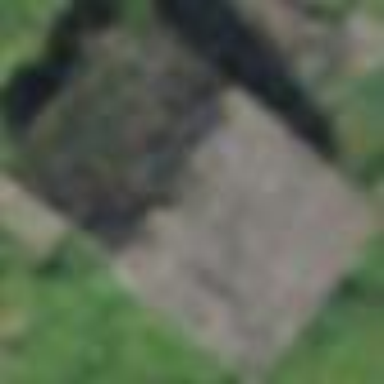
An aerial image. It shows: Shed building.